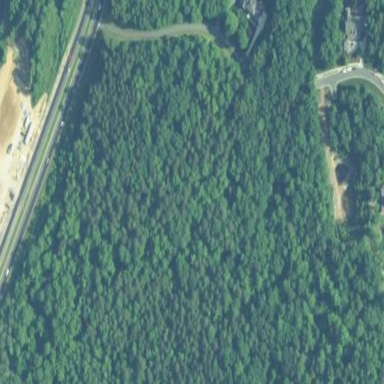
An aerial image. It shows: Mixed woodland with variety of leaf types and cycles.